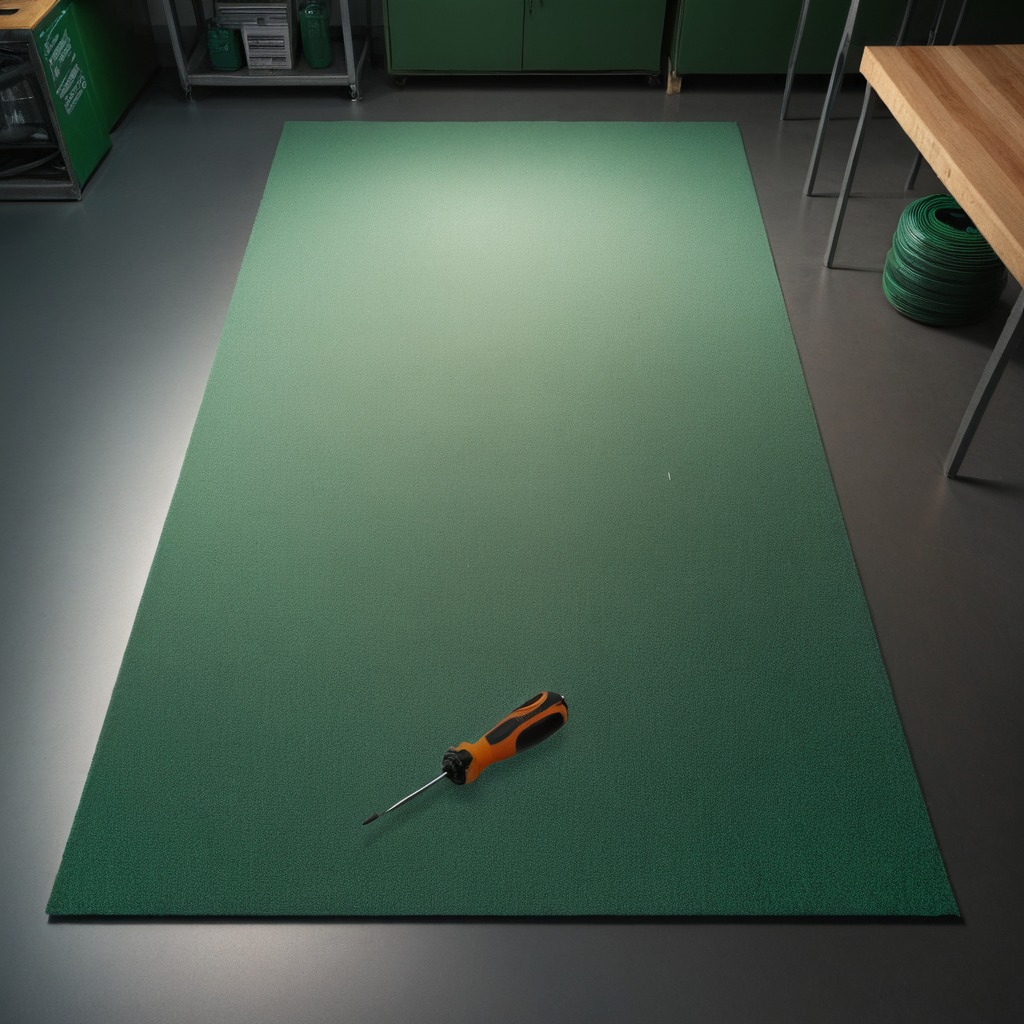
A screwdriver lying on the clean granite tabletop